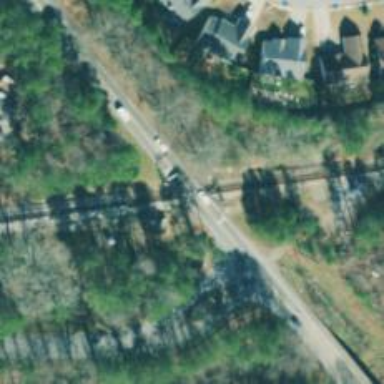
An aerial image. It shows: Level crossing with lights at railway intersection.